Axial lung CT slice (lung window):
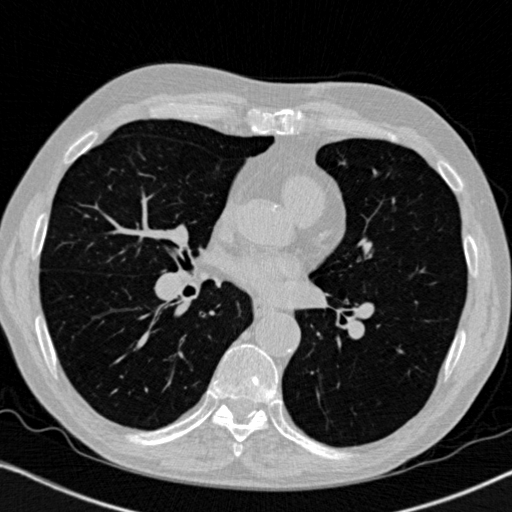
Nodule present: no